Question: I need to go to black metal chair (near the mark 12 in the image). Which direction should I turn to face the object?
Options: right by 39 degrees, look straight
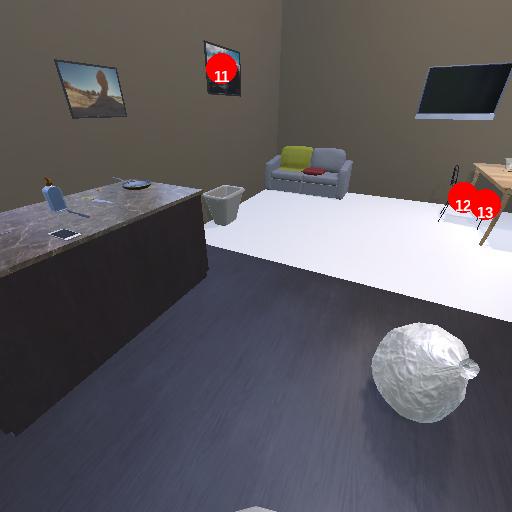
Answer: right by 39 degrees